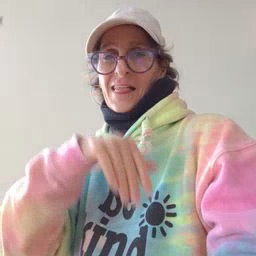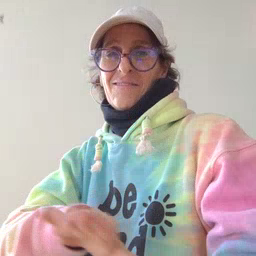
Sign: elephant